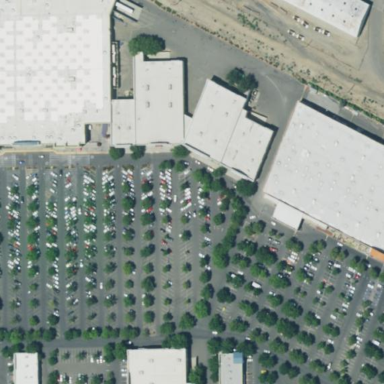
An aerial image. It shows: Retail area.